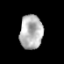
Tissue: prostate
Cell type: T cells
Senescence score: 0.3305
Nuclear area (px): 768
Mean DAPI intensity: 180.348